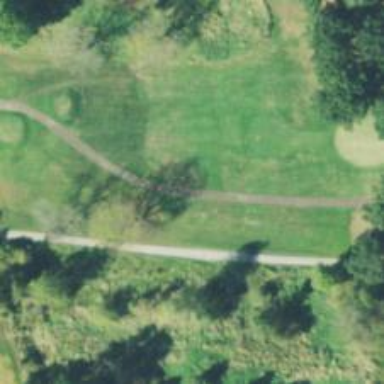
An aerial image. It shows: Path for both roads and golfers.